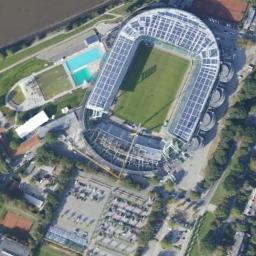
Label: stadium